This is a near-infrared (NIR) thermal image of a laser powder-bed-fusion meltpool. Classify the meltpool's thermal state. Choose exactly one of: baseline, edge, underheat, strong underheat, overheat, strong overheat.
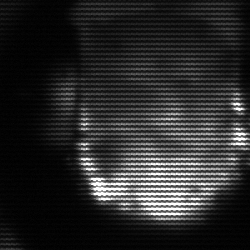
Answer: baseline